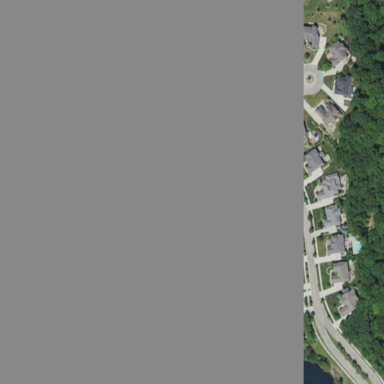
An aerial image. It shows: Residential area consisting of single-family homes.